Question: I am creating an iPad as in the <URL>. In this one I need to load different viewcontrollers when I change the tab in the masterside. How can I implement this? I have created the tabbar controller as follows: in the Appdelegate.m file
'''
- (BOOL)application:(UIApplication *)application didFinishLaunchingWithOptions:(NSDictionary *)launchOptions
{
self.window = [[[UIWindow alloc] initWithFrame:[[UIScreen mainScreen] bounds]] autorelease];
// Override point for customization after application launch.
tabBarController = [[UITabBarController alloc] init];
StudentVC *stdntVC = [[[StudentVC alloc]initWithNibName:@"StudentVC" bundle:nil] autorelease];
TeachersVC *teachersVC = [[[TeachersVC alloc]initWithNibName:@"TeachersVC" bundle:nil] autorelease];
MasterViewController *masterViewController = [[[MasterViewController alloc] initWithNibName:@"MasterViewController" bundle:nil] autorelease];
ConfigurationVC *configViewController = [[[ConfigurationVC alloc] initWithNibName:@"ConfigurationVC" bundle:nil] autorelease];
UINavigationController *masterNavigationController = [[[UINavigationController alloc] initWithRootViewController:masterViewController] autorelease];
UINavigationController *studentNavigationController = [[[UINavigationController alloc] initWithRootViewController:stdntVC] autorelease];
UINavigationController *teacherNavigationController = [[[UINavigationController alloc] initWithRootViewController:teachersVC] autorelease];
UINavigationController *configNavigationController = [[[UINavigationController alloc] initWithRootViewController:configViewController] autorelease];
NSArray* controllers = [NSArray arrayWithObjects:studentNavigationController,teacherNavigationController,masterNavigationController, configNavigationController, nil];
tabBarController.viewControllers = controllers;
ShowDetailsVC *showViewController = [[[ShowDetailsVC alloc] initWithNibName:@"ShowDetailsVC" bundle:nil] autorelease];
UINavigationController *detailNavigationController = [[[UINavigationController alloc] initWithRootViewController:showViewController] autorelease];
self.splitViewController = [[[UISplitViewController alloc] init] autorelease];
self.splitViewController.viewControllers = [NSArray arrayWithObjects:tabBarController, detailNavigationController, nil];
self.splitViewController.delegate = showViewController;
self.window.rootViewController = self.splitViewController;
stdntVC.detailsVC = showViewController;
teachersVC.detailsVC = showViewController;
masterViewController.detailsVC = showViewController;
configViewController.detailsVC = showViewController;
[self.window makeKeyAndVisible];
return YES;
}
'''
Here is the screen shot:
Please share your ideas.
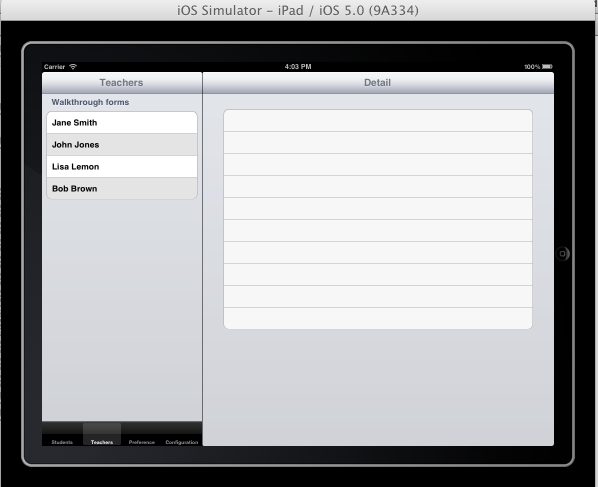
Answer: you may use method '- tabBarController:didSelectViewController:' of 'UITabBarControllerDelegate' to know which viewController is selected. and you refresh your masterview
<URL>